Question:
On an HTML I'm working on, when a '<ul>' and its '<li>s' are visually selected in the browser with the cursor, some (the last three of the six) of the '<li>' elements show a white and a darker blue line next to them.
Why only some and why at all?
They are all in the same list, within the same 'class' and without 'id's, all made using the same structure
'''
<li>
<a href="link"><img src="image.png" style="height:21px; background-color:#ffffff"></a>
</li>
'''
Here is a jsFiddle, remember to select the result with your cursor.
<URL>
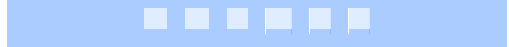
Answer: Turns out it is just a rendering glitch/difference;
The issue was originally found in Safari (7.0.5). Chrome, Firefox and iOS 7 iPad Safari have different ways of displaying selected HTML and elements are the same in those.